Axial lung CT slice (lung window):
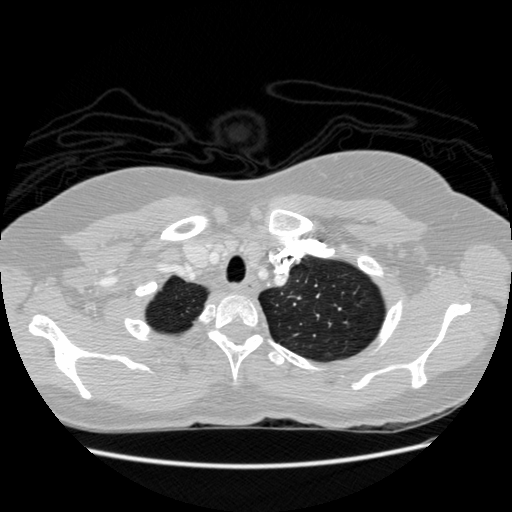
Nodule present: no